Aerial crown-view tile of a tropical tree (Barro Colorado Island, Panama), acquired 20240611:
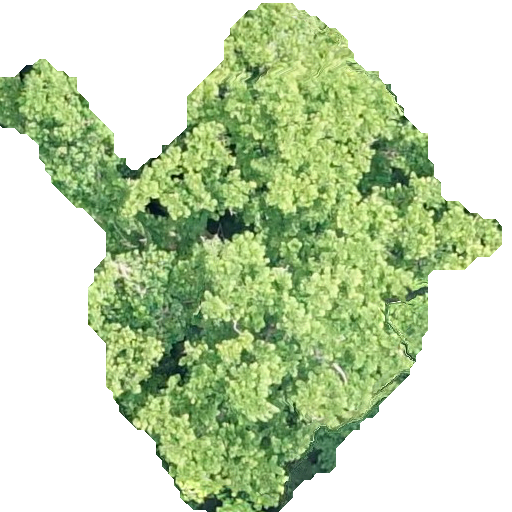
Species: Platypodium elegans
GBIF accepted scientific name: Platypodium elegans
Crown area: 215.881 m²